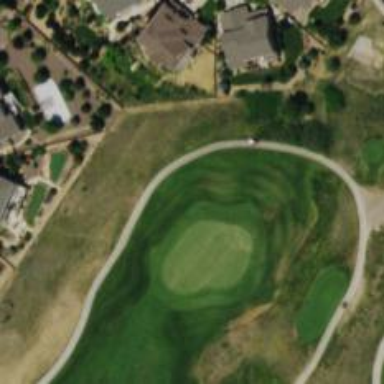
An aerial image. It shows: Well-maintained path primarily used as golf cart path.